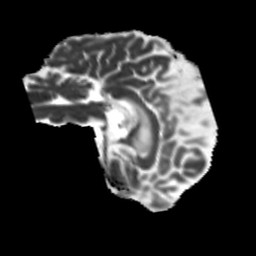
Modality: MD
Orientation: sagittal
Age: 56
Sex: male
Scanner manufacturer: siemens
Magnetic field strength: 3 T
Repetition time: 5.25 s
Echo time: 0.08 s